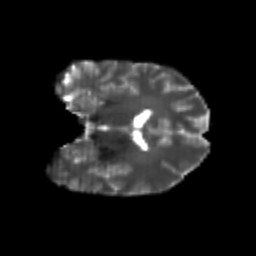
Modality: T2w
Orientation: coronal
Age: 21
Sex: male
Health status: healthy
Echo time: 0.074 s